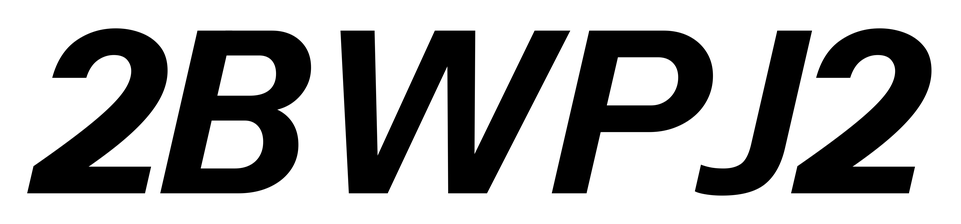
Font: InstrumentSans-Italic_Bold_Italic